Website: apple
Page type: cart
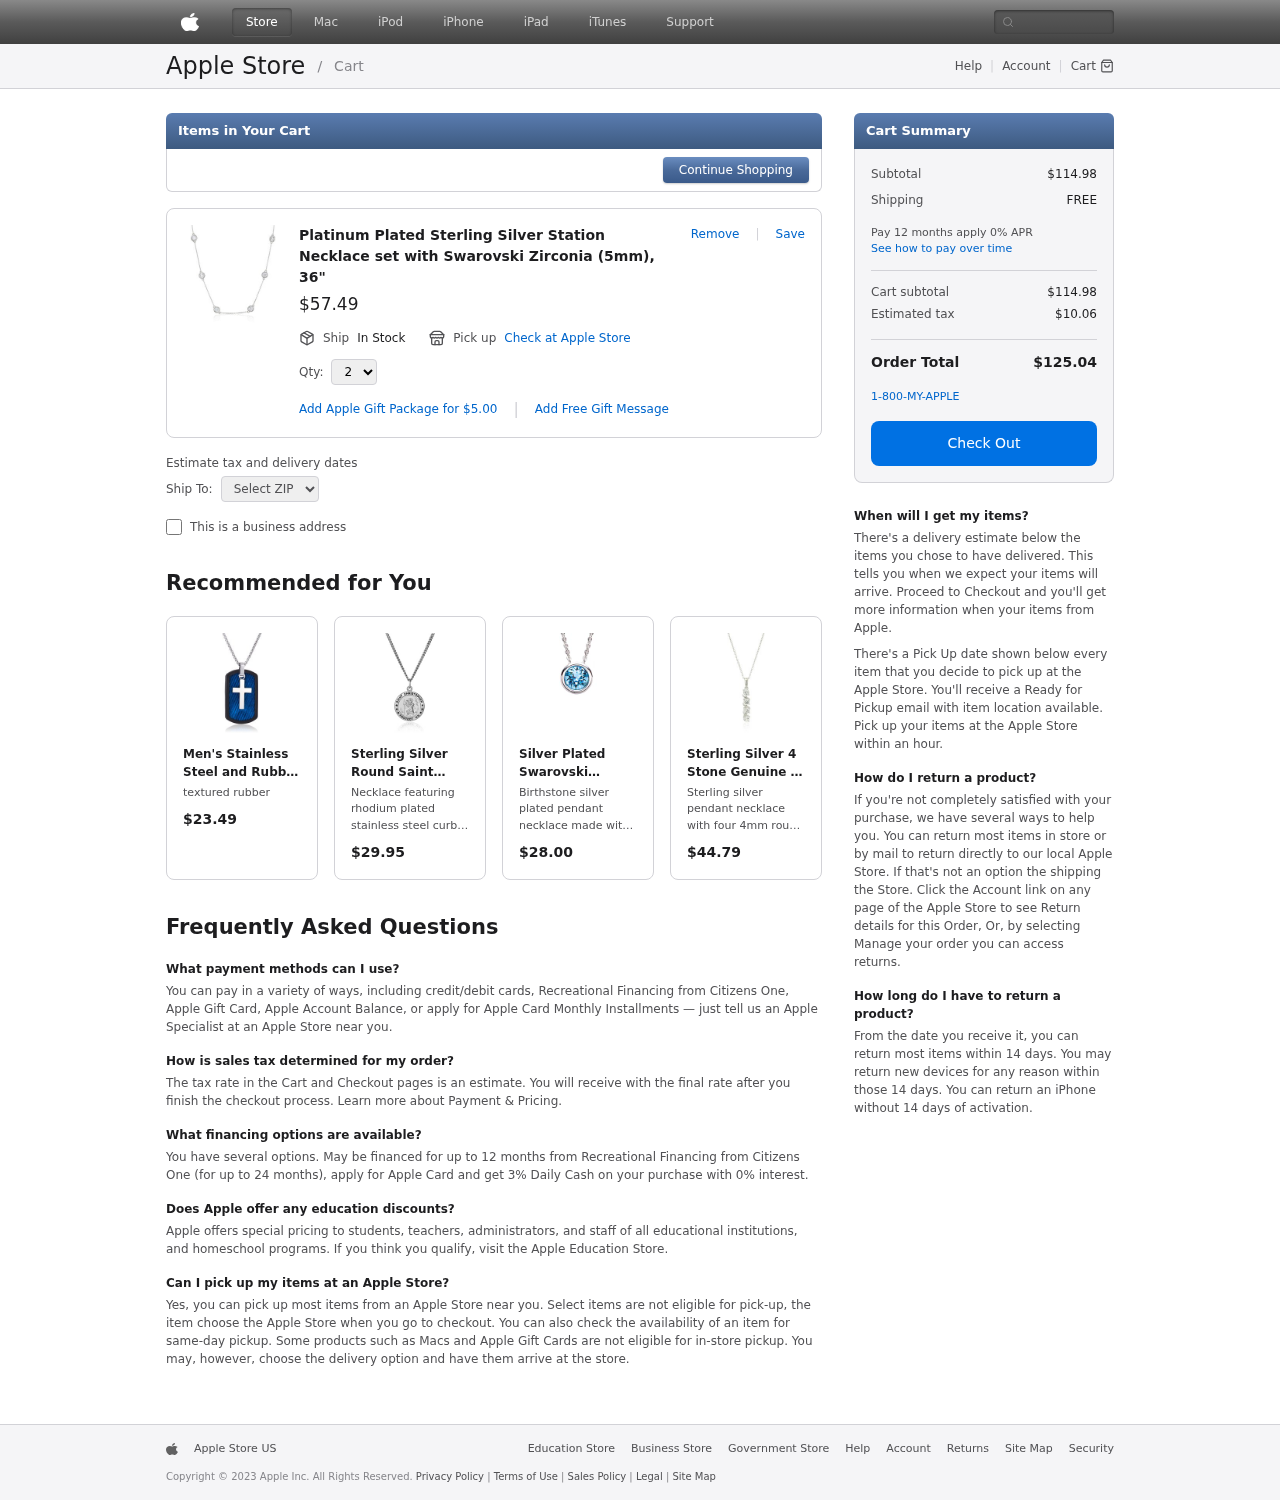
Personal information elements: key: PII_POSTCODE
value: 40645
Product elements: key: PRODUCT1_NAME
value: Platinum Plated Sterling Silver Station Necklace set with Swarovski Zirconia (5mm), 36"
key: PRODUCT1_PRICE
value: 57.49
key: PRODUCT1_QUANTITY
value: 2
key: PRODUCT2_DESC
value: textured rubber
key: PRODUCT2_NAME
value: Men's Stainless Steel and Rubber Textured Dog Tag with Blue Ip and 24" Box Chain Pendant Necklace
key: PRODUCT2_PRICE
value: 23.49
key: PRODUCT3_DESC
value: Necklace featuring rhodium plated stainless steel curb chain and round sterling silver pendant depicting Saint Christopher
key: PRODUCT3_NAME
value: Sterling Silver Round Saint Christopher Medal with Stainless Steel Chain, 20
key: PRODUCT3_PRICE
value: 29.95
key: PRODUCT4_DESC
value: Birthstone silver plated pendant necklace made with Swarovski crystals
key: PRODUCT4_NAME
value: Silver Plated Swarovski Aquamarine Crystal Birthstone Pendant Necklace (March)
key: PRODUCT4_PRICE
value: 28
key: PRODUCT5_DESC
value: Sterling silver pendant necklace with four 4mm round white sapphire stones in a swirling linear prong setting.
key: PRODUCT5_NAME
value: Sterling Silver 4 Stone Genuine or Simulated Gemstone Pendant Necklace 4mm 18"
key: PRODUCT5_PRICE
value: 44.79
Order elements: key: ORDER_SUBTOTAL
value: $114.98
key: ORDER_SHIPPING_COST
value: FREE
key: ORDER_SUBTOTAL2
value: $114.98
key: ORDER_TAX
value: $10.06
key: ORDER_TOTAL
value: $125.04